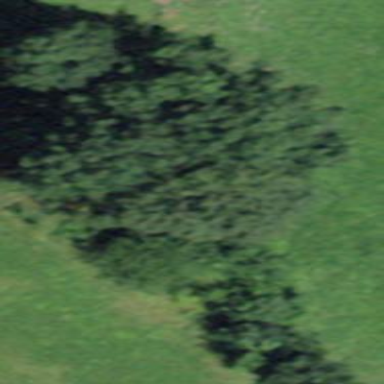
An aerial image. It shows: Forest with broadleaved trees.